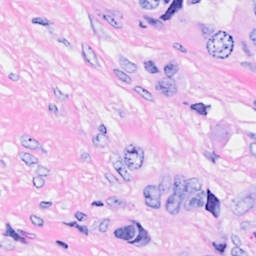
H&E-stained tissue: Breast